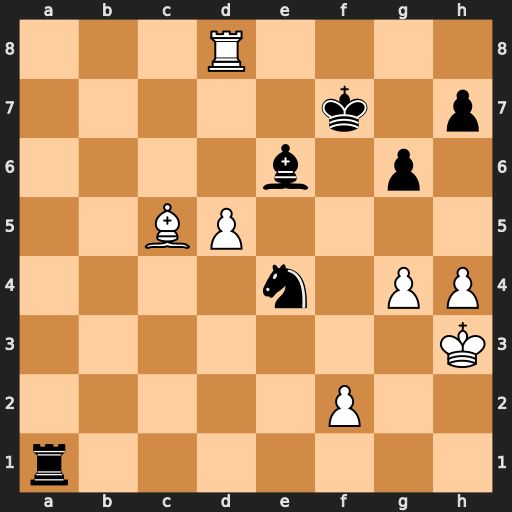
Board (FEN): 3R4/5k1p/4b1p1/2BP4/4n1PP/7K/5P2/r7
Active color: w
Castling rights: -
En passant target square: -
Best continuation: Rf8+ Kg7 dxe6